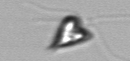
Label: Pyramimonas_longicauda